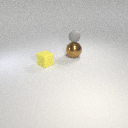
large brown metal sphere behind small yellow rubber cube